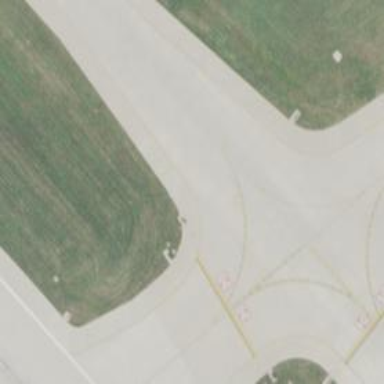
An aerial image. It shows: View of taxiway at the airport.